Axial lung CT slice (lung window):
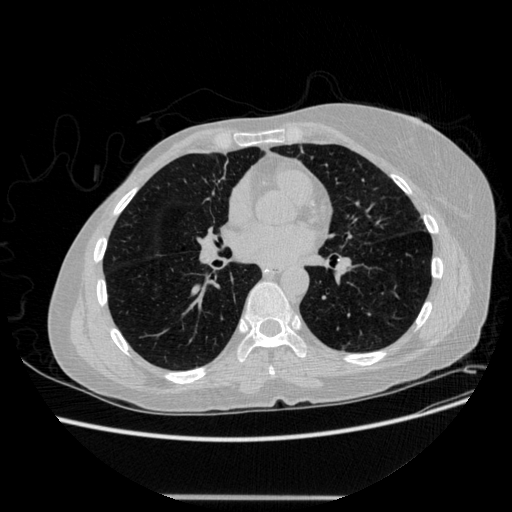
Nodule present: no